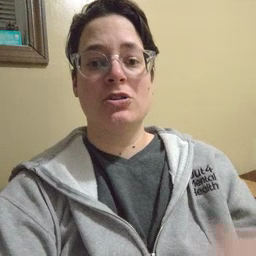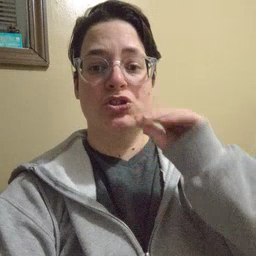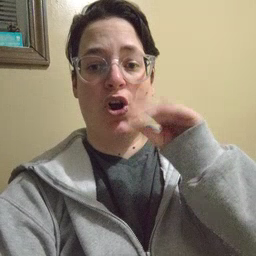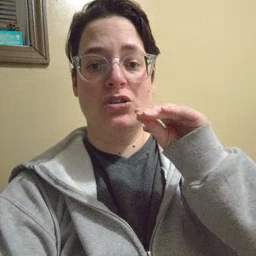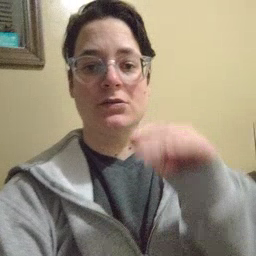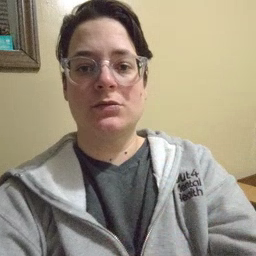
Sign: talk